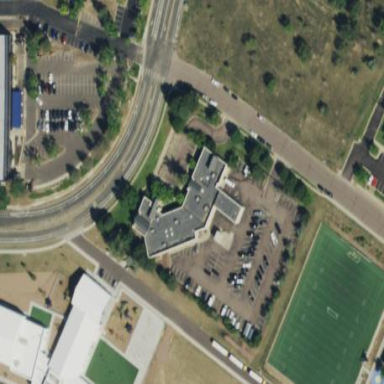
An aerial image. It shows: Police building.